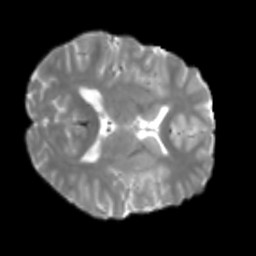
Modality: T2w
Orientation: axial
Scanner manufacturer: siemens
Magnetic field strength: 3 T
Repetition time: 4 s
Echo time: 0.0594 s